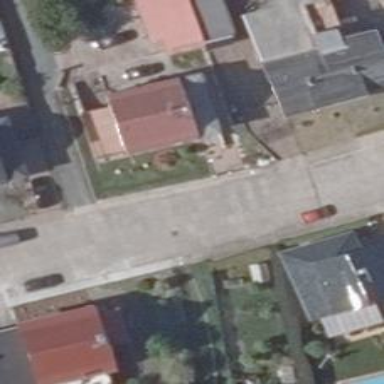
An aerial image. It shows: Residential road with concrete plate sidewalks on both sides.